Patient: sex M, age 57
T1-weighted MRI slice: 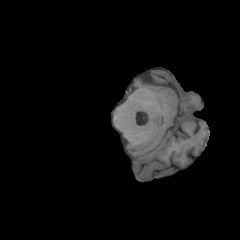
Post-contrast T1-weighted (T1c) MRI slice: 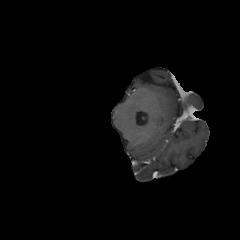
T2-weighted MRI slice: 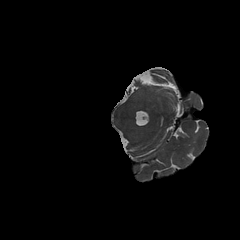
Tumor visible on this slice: no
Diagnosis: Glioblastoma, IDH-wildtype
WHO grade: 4